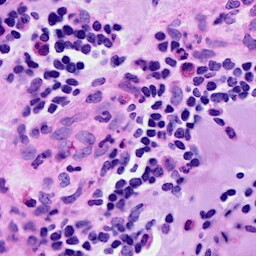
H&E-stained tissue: Breast